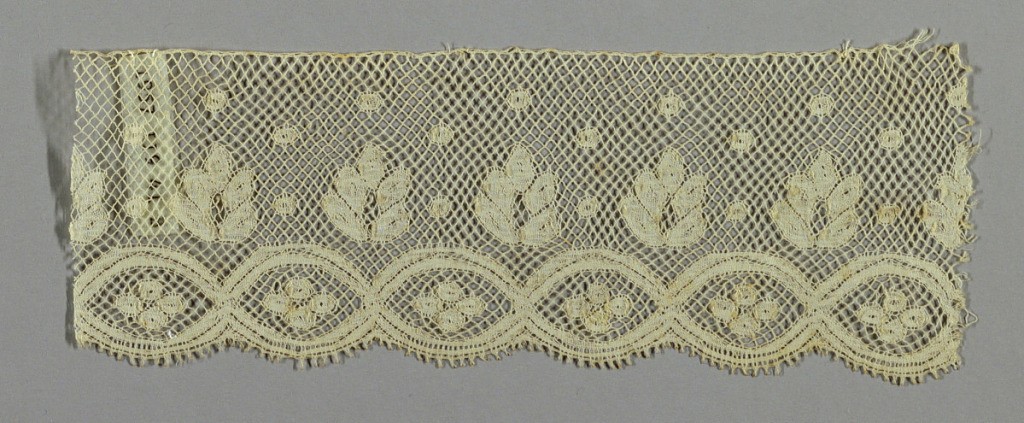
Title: Fragment
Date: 19th century
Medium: linen Technique: bobbin lace (late Valenciennes ground)
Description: Floral petals with scalloped edges.